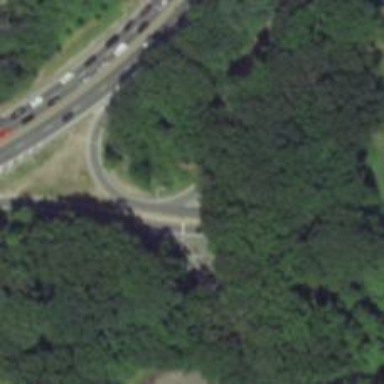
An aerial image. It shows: Asphalt motorway link.